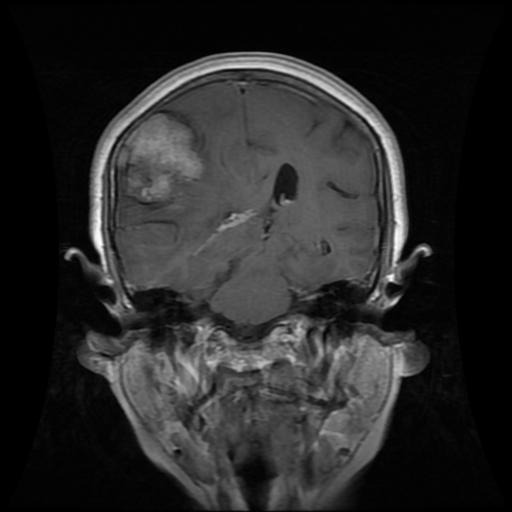
Label: meningioma